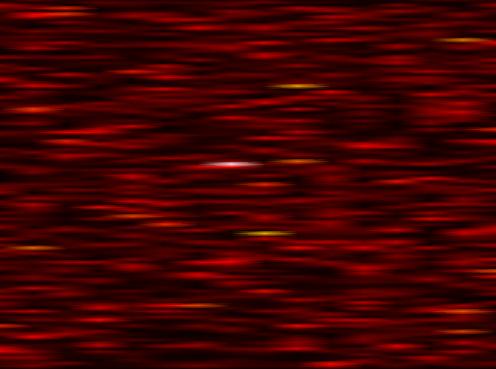
Label: FOFDM